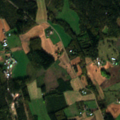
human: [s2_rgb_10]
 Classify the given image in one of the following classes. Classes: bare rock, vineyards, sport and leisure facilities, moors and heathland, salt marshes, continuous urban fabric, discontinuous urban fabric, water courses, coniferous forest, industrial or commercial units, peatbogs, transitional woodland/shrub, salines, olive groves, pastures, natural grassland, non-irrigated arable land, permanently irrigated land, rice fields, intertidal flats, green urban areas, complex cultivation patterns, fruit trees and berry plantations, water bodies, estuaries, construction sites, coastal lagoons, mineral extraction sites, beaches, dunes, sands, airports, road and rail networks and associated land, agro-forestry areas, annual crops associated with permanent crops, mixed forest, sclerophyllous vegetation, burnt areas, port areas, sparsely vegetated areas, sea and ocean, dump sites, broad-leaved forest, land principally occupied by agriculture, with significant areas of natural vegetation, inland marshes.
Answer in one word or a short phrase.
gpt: land principally occupied by agriculture, with significant areas of natural vegetation, coniferous forest, mixed forest, transitional woodland/shrub